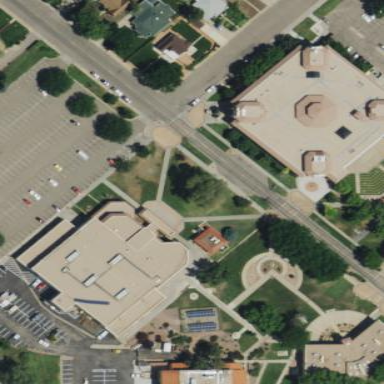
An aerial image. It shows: College building.